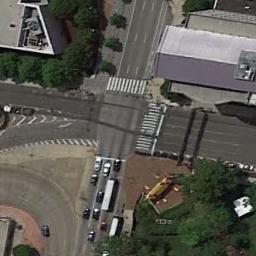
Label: intersection